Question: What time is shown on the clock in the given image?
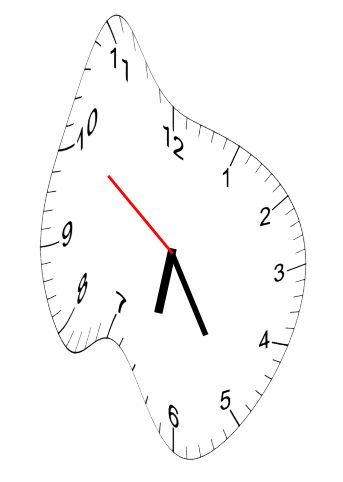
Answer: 06:24:51